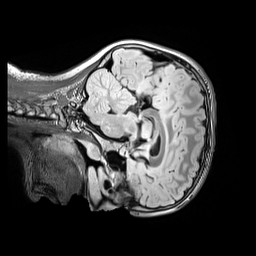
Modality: FLAIR
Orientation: sagittal
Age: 11
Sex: female
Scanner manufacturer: siemens
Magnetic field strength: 3 T
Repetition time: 5 s
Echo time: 0.388 s